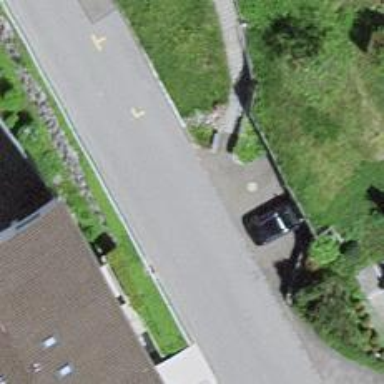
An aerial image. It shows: Smoothly paved residential road.